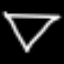
Label: diamond